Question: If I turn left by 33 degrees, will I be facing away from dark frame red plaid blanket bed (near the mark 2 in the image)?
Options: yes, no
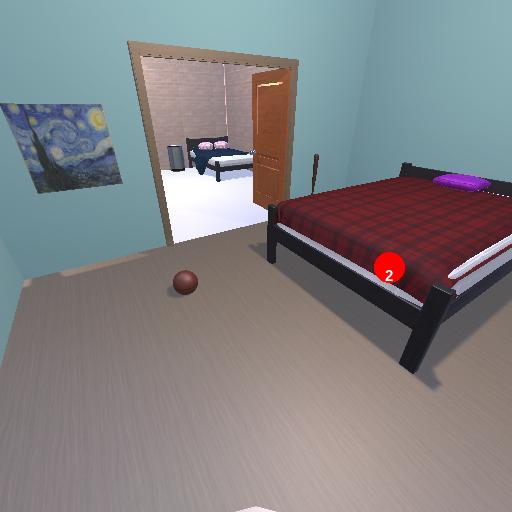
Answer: yes